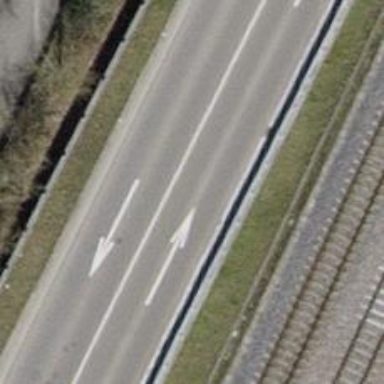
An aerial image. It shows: Bridge over motorroad. The highway is trunk link.